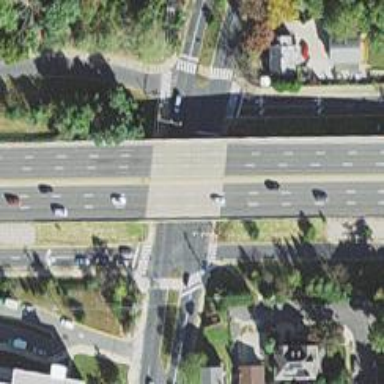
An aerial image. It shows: This image shows trunk highway that functions as expressway.